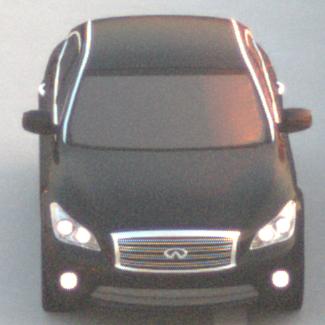
Make: Infiniti
Model: M 37
Detailed model: M (Y51)
Model produced from: 2010/10
Model produced until: 2013/11
Doors: 4
Color: black
Road condition: dry road
Daytime: sunrise or sunset
Contrast: medium contrast